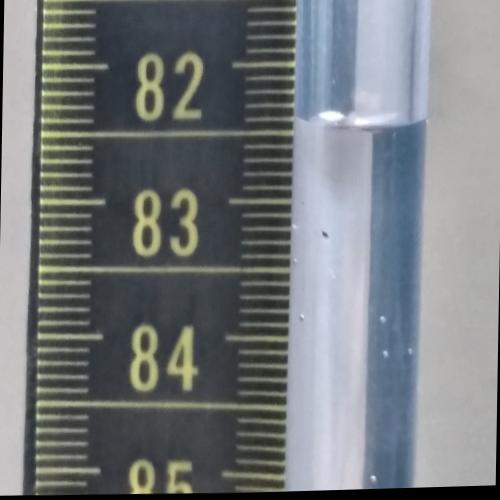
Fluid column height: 82.4 cm